Current action and preconditions to check: path_clear

Your task: For each precondition in the list above, predict whether it will hold at this action.

Consider the current scene as observed from the mobile robot's camera, and analyze the predicted future states of all dynamic agents (e.g., people, animals, vehicles, or any moving entities) within the NEXT SECOND.

IMPORTANT: Only answer "very likely" if you are absolutely certain—based on strong, clear evidence—that a dynamic agent will violate the precondition in the predicted future state. Do NOT answer "very likely" for unlikely, ambiguous, or low-probability risks.

Ask yourself for each precondition: Is there a high probability, with clear and convincing evidence, that the predicted future states of any dynamic agent will interfere with the predicted future state of the currently executing action within the NEXT SECOND, causing that precondition to fail?

Assess the risk level based on these predictions. Use "likely" or "very likely" if motions create a clear risk of interference.

Use "neutral" or "improbable" if agents are nearby but their predicted paths are clearly diverging or non-conflicting.

Failure Risk Categories: "very improbable", "improbable", "neutral", "likely", "very likely"

Answer Format: Output ONLY the probability_of_failure value from these categories: "very improbable", "improbable", "neutral", "likely", "very likely"

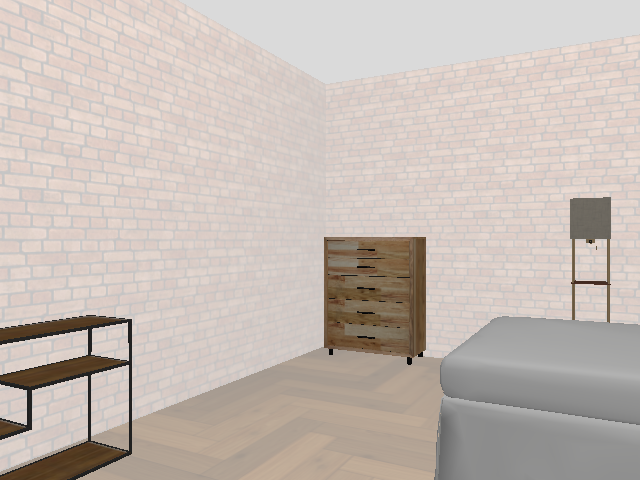

Answer: very improbable